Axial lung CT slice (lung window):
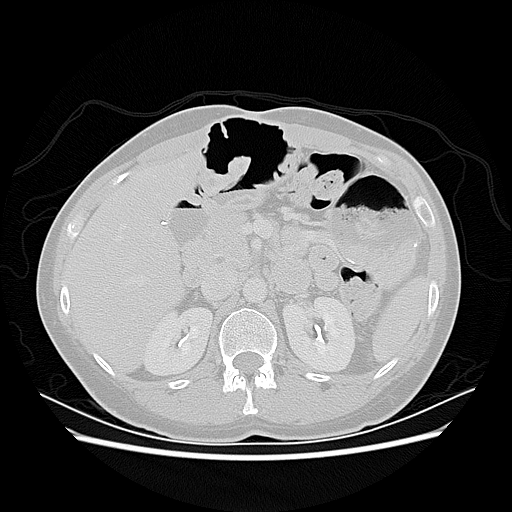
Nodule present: no